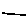
Label: line